Field crop: maize
Growth stage: 2
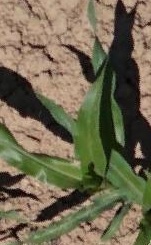
Species: maize